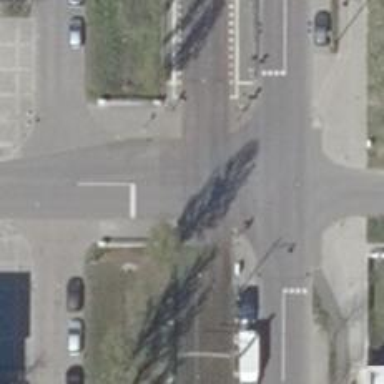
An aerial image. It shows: Level crossing with lights at railway intersection.